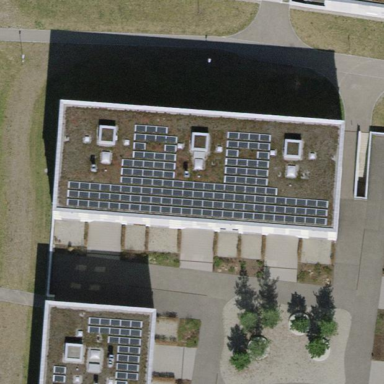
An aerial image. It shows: Solar photovoltaic panel generator producing electricity in small installation.